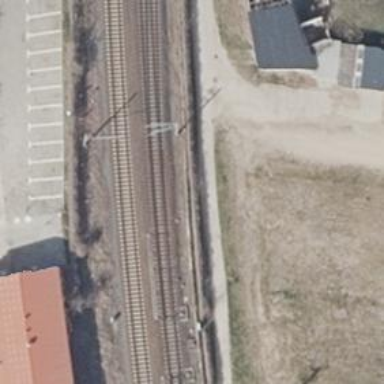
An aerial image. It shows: Railway switch.